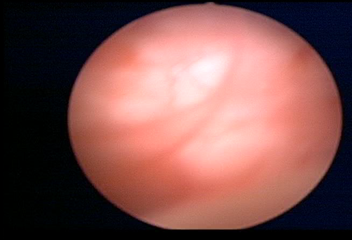
Modality: WLC
Class: Normal mucosa
Bladder cancer association: No